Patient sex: M
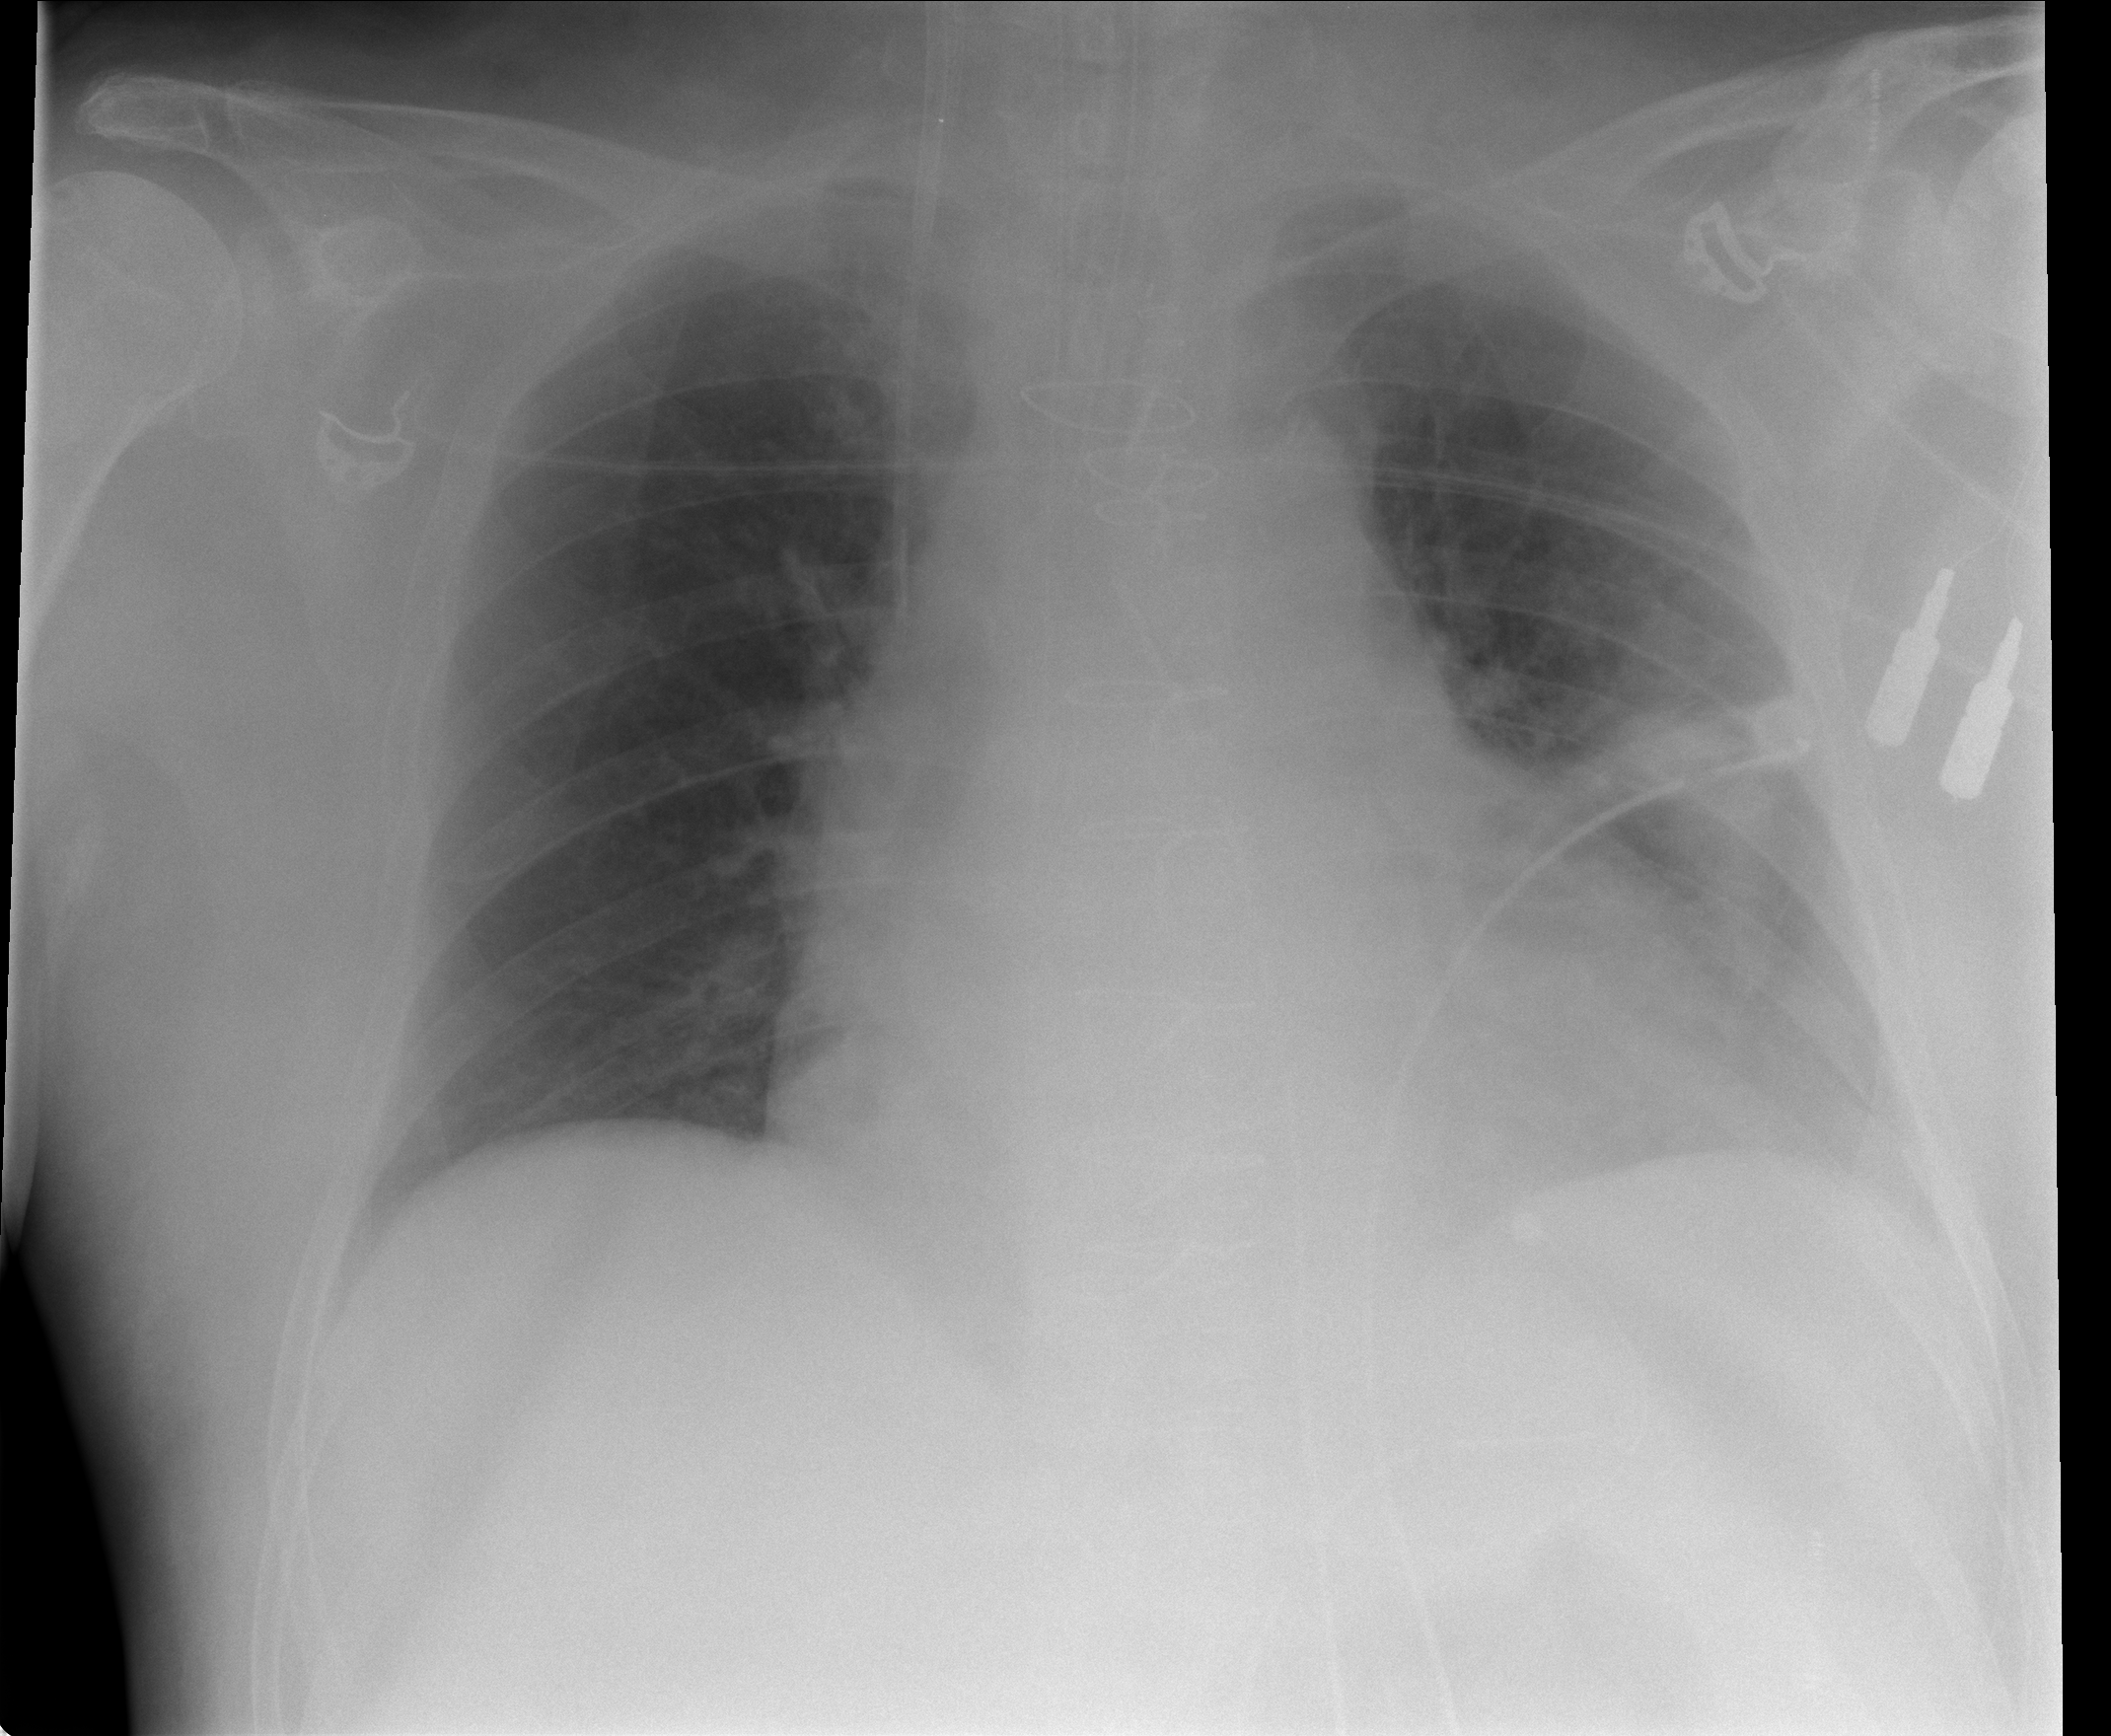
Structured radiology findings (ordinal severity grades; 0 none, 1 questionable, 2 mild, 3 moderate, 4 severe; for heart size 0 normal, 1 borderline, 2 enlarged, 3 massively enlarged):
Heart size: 2
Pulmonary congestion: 0
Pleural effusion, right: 0
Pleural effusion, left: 0
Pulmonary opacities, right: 0
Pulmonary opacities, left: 0
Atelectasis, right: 0
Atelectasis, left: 2